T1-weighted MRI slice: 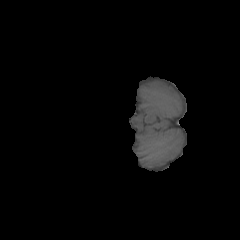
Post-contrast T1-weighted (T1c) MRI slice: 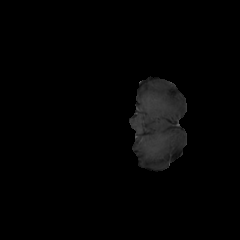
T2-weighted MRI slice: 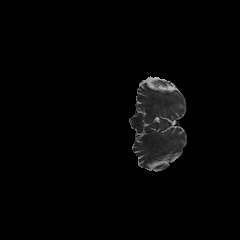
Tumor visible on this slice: no